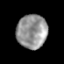
Tissue: prostate
Cell type: T cells
Senescence score: 0.3176
Nuclear area (px): 1009
Mean DAPI intensity: 148.666